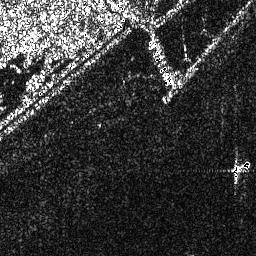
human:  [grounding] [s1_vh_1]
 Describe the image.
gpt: In the satellite image, there is  <ref>1 small ship </ref> <box>[[89, 62, 97, 68, 0]]</box> located at right.